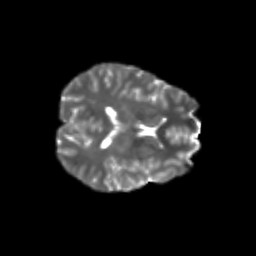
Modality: T2w
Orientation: axial
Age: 23
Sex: female
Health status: healthy
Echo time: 0.074 s